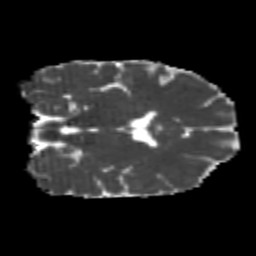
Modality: MD
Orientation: coronal
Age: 22
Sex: female
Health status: healthy
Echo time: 0.074 s